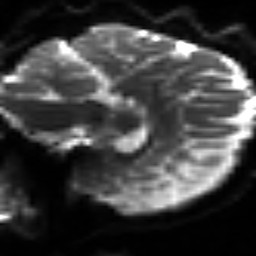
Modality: sbref
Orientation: sagittal
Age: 39
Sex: female
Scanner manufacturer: siemens
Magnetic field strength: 3 T
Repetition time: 3.2 s
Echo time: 0.081 s